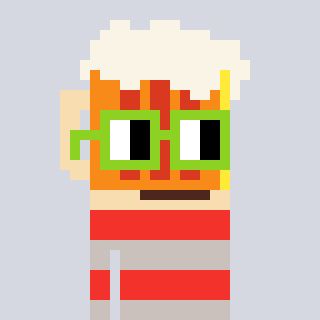
a pixel art character with square light green glasses, a beer-shaped head and a foggrey-colored body on a cool background